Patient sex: F
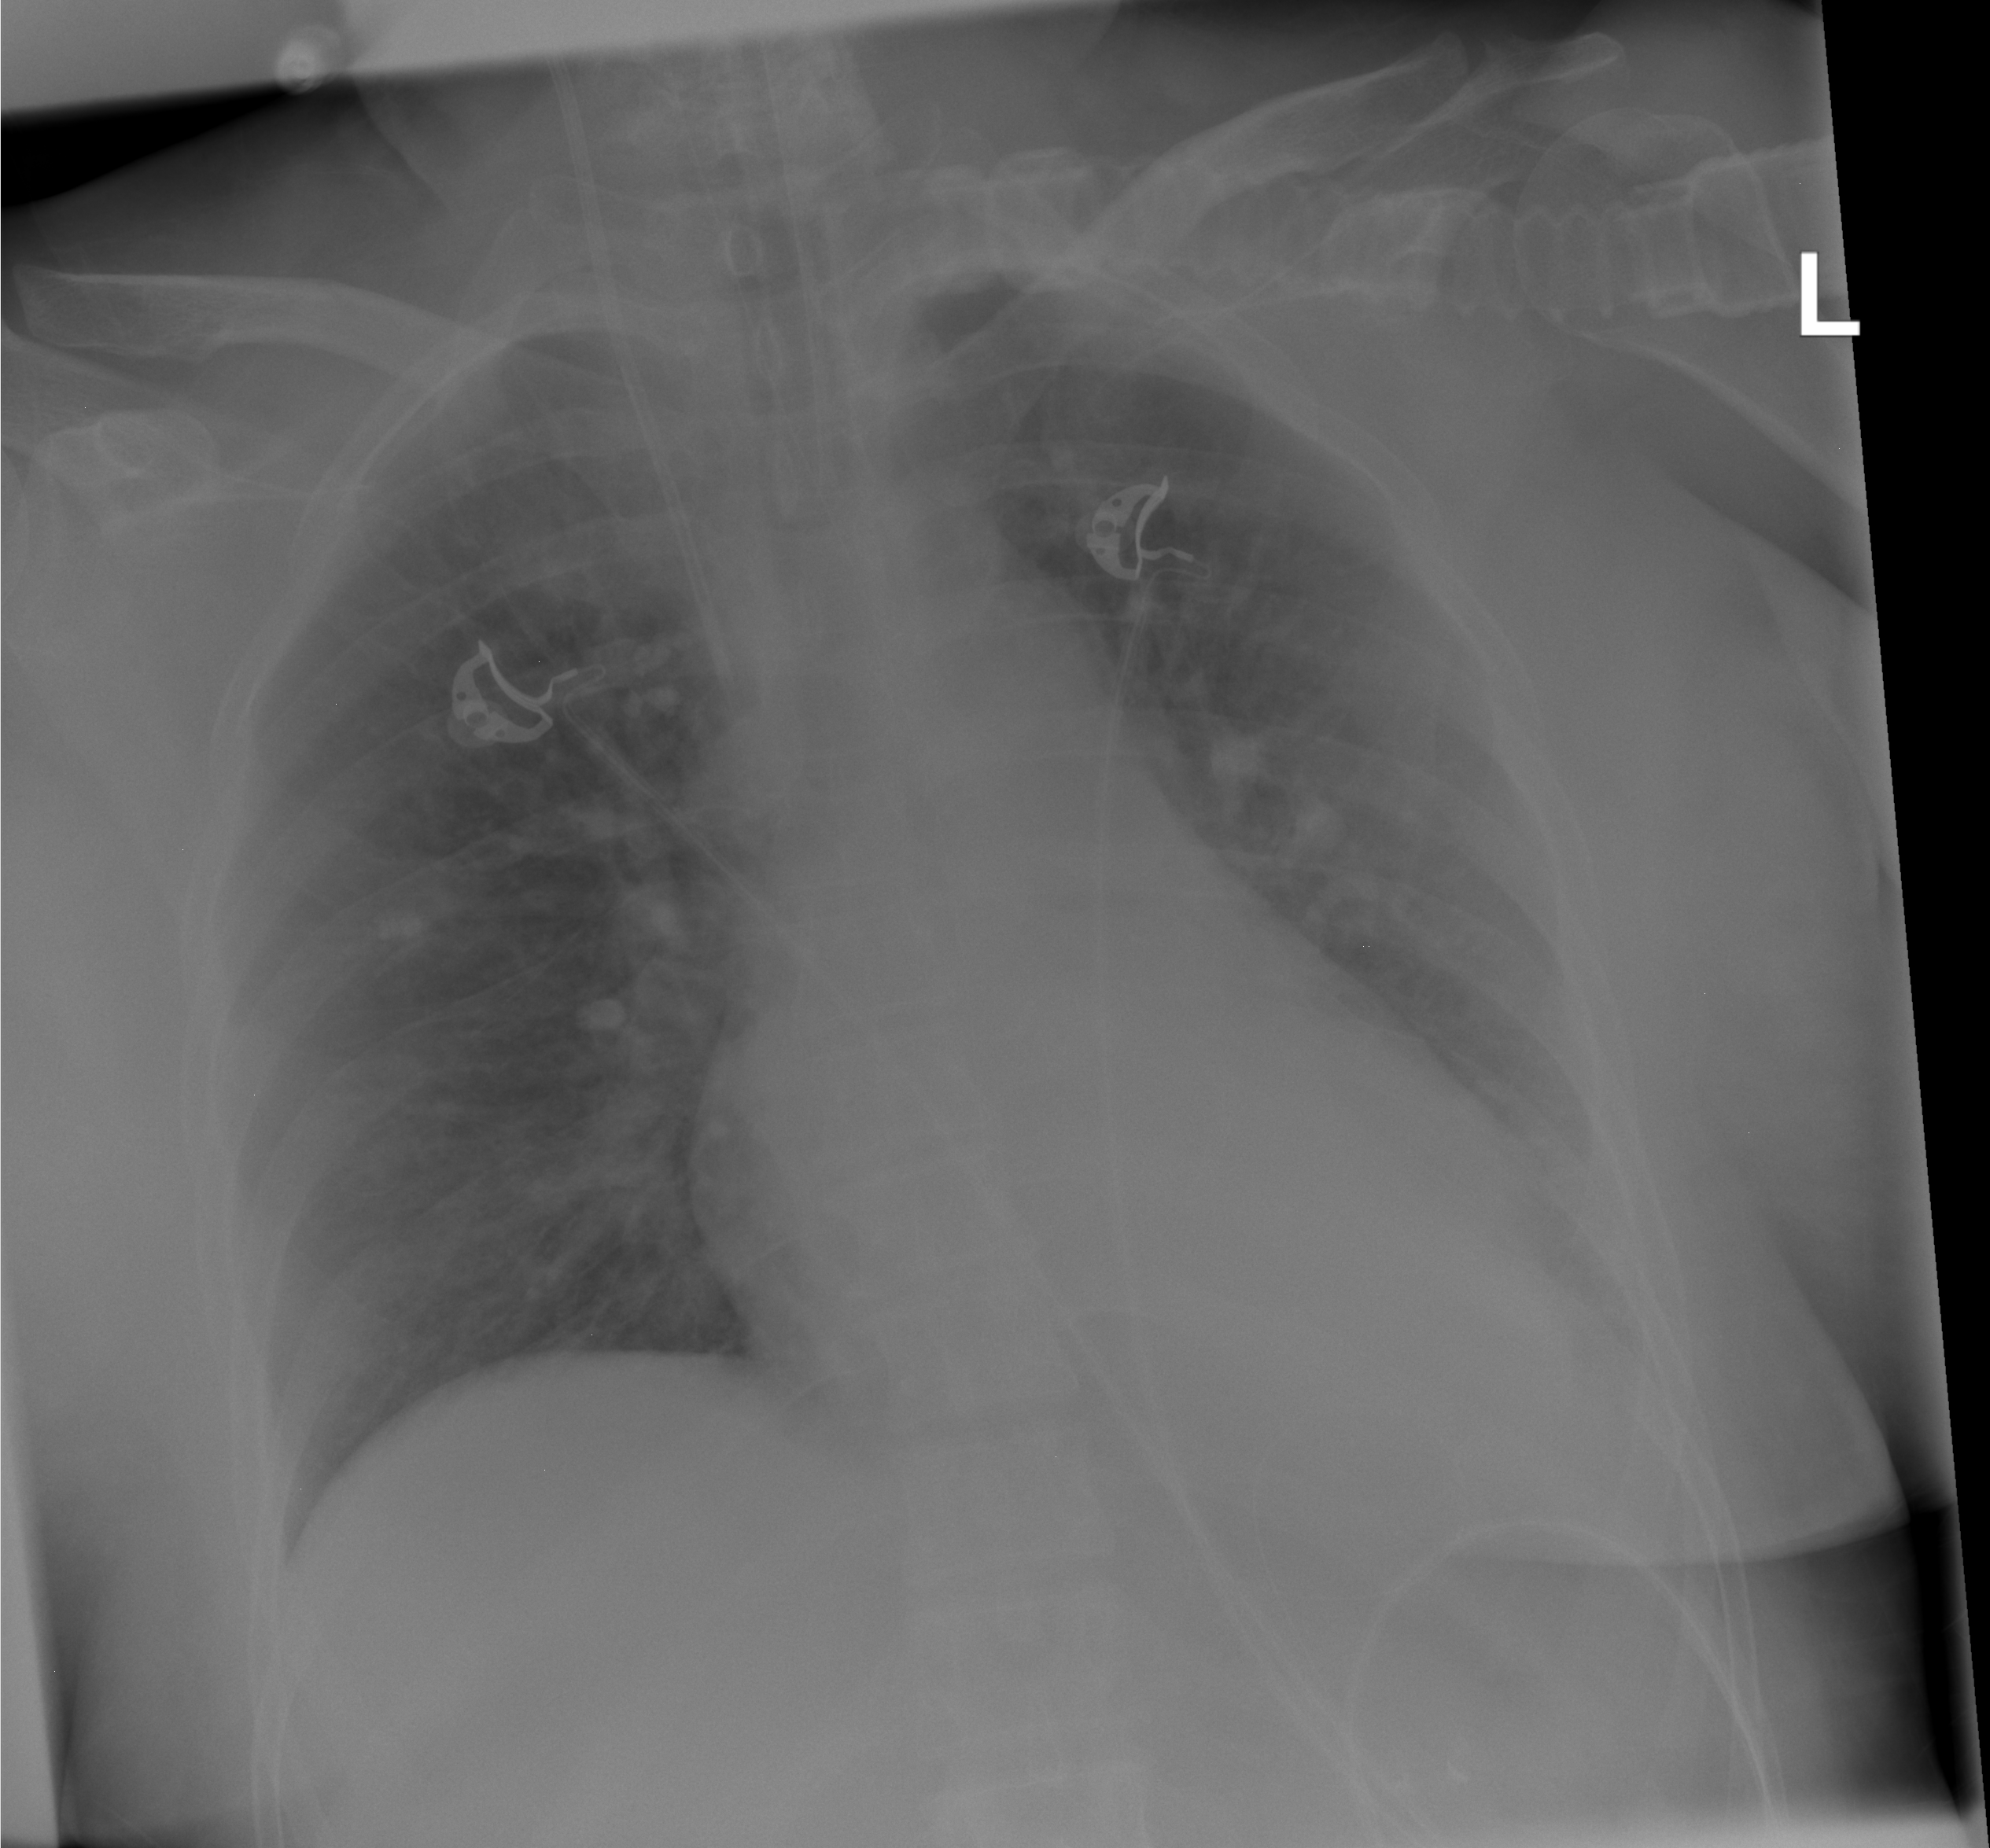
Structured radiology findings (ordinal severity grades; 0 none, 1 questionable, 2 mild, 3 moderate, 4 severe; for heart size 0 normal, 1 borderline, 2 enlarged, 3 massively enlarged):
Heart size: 2
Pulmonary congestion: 2
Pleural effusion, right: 0
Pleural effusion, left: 2
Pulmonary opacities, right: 0
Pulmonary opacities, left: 0
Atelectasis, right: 0
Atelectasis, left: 0